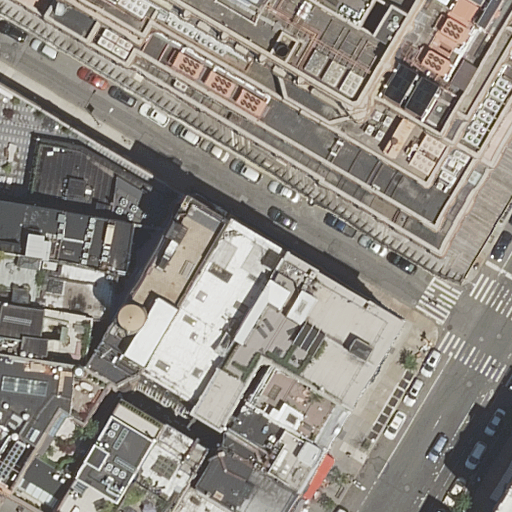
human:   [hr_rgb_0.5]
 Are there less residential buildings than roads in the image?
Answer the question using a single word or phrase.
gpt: no

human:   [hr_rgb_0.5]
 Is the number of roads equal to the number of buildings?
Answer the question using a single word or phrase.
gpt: no

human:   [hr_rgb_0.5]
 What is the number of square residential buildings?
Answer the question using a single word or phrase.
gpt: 0

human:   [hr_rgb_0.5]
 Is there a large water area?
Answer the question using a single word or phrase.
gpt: no

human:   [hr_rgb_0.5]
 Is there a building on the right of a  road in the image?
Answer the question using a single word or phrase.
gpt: yes

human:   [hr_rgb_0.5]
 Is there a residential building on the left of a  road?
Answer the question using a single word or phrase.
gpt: yes

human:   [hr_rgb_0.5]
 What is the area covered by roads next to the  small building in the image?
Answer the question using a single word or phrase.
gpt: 0m2

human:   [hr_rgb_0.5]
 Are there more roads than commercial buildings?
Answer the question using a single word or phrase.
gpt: yes

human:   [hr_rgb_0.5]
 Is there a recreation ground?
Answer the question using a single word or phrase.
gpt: no

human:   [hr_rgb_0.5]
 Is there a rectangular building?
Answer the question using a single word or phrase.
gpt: yes

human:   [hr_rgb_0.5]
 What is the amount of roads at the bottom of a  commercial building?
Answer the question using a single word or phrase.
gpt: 0

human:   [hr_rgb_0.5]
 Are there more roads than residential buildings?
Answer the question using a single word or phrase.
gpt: no

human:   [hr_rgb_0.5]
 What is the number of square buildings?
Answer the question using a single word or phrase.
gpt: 0

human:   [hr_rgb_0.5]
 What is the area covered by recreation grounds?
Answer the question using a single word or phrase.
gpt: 0m2

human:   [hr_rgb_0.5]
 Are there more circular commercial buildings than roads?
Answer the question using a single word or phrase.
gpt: no

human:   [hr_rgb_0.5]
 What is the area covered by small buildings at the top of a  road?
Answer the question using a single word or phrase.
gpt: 0m2

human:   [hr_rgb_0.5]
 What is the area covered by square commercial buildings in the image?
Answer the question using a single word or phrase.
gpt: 0m2

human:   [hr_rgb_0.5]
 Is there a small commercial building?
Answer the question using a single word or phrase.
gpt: no

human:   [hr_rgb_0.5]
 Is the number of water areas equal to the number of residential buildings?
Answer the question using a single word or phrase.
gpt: no

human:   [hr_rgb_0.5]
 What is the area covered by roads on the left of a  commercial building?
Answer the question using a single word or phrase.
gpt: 0m2

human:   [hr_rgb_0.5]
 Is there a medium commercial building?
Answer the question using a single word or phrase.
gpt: no

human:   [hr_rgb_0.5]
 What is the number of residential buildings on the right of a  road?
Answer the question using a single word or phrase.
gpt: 1

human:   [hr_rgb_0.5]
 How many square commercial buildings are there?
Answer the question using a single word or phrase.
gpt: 0

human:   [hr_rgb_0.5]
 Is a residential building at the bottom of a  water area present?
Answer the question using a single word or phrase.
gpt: no

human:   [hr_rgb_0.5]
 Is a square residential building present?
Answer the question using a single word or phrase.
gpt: no

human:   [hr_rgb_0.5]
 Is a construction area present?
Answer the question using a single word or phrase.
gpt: no

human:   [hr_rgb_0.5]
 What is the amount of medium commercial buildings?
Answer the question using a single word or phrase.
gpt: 0

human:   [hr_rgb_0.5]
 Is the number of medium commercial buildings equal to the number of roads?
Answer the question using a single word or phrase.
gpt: no

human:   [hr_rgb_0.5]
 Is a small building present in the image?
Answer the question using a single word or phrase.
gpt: yes

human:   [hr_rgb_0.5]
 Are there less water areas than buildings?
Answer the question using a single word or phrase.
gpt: yes

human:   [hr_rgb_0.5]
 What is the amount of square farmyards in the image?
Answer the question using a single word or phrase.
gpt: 0

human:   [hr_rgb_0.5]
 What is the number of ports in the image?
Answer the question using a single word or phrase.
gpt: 0

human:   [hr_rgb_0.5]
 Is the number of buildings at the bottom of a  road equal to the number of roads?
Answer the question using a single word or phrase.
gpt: no

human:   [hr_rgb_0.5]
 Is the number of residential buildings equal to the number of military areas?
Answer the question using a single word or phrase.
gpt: no

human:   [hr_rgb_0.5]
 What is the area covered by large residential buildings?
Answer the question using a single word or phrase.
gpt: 6484m2

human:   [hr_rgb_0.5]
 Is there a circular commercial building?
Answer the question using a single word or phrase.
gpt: no